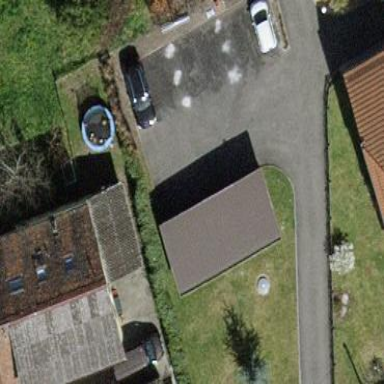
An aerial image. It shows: View of roof of building.